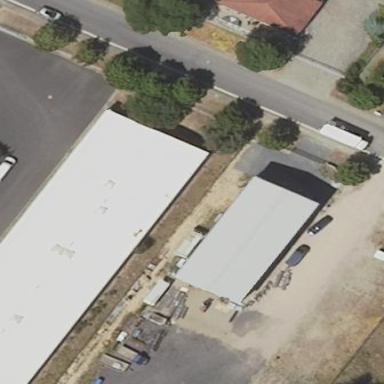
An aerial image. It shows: Industrial building.